Here is the continuous-wavelet rendering of a rotor kit's vibration signal. Diagnose the rotating machine from this image, choosing from: normal, misalignment, unbalance, looseness.
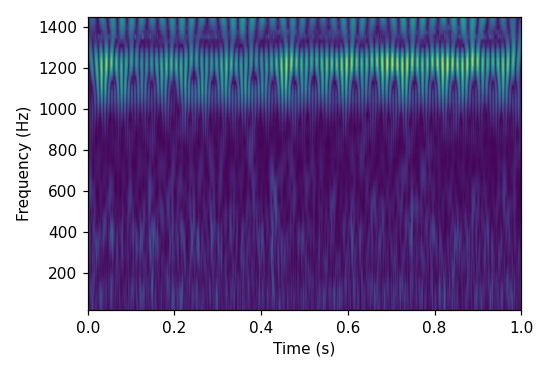
Answer: looseness